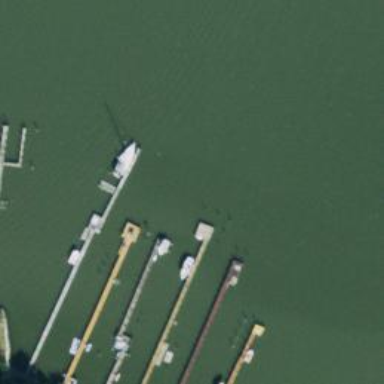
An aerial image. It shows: Man-made pier.